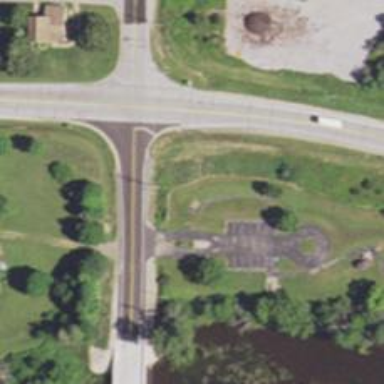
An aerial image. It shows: Road with stop sign.